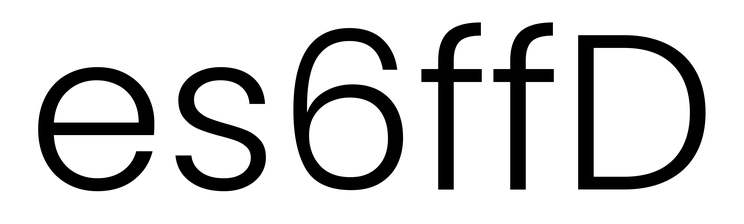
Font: Poppins-Light